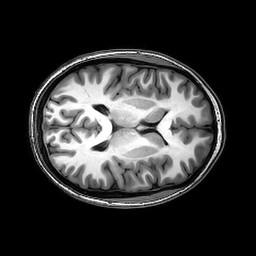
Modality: T1w
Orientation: axial
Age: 20
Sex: female
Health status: healthy
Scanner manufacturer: philips
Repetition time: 0.008175 s
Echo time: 0.00374 s